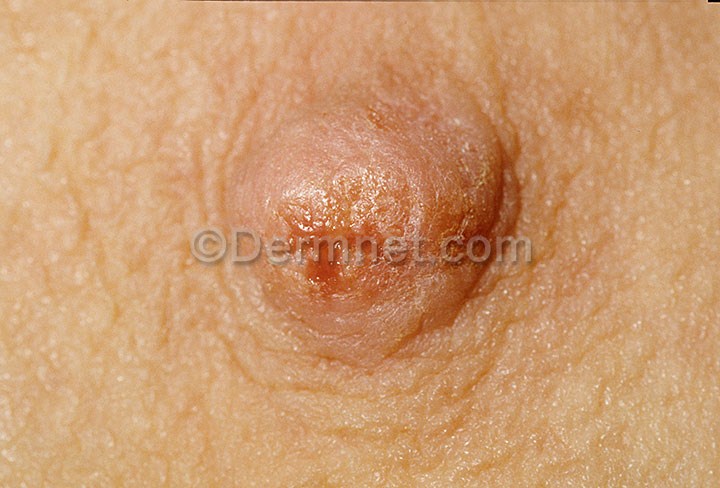
Disease: Actinic Keratosis Basal Cell Carcinoma and other Malignant Lesions